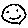
Label: smiley face